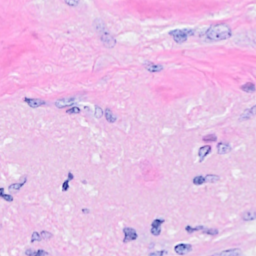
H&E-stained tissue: Breast